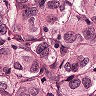
Metastatic tissue present: yes